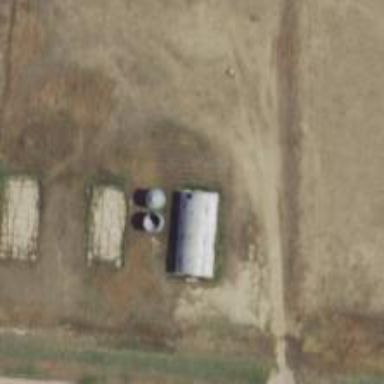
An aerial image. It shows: Silo.